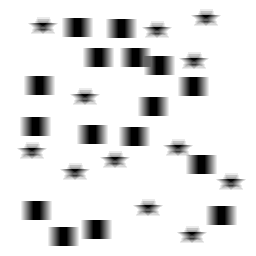
Squares: 16
Triangles: 0
Stars: 12
Total shapes: 28